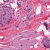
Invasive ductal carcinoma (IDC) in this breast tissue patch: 0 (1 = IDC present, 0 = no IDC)